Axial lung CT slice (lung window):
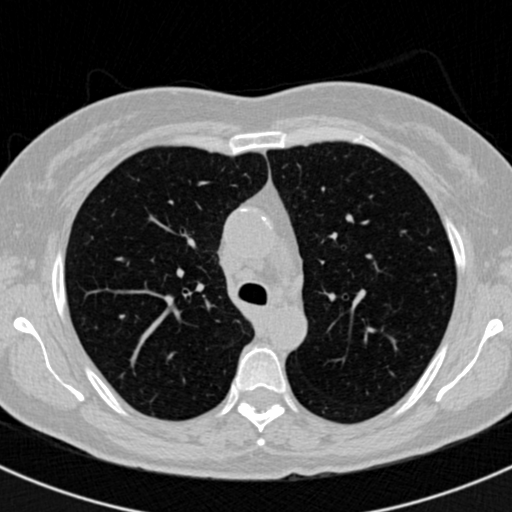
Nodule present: no